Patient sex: M
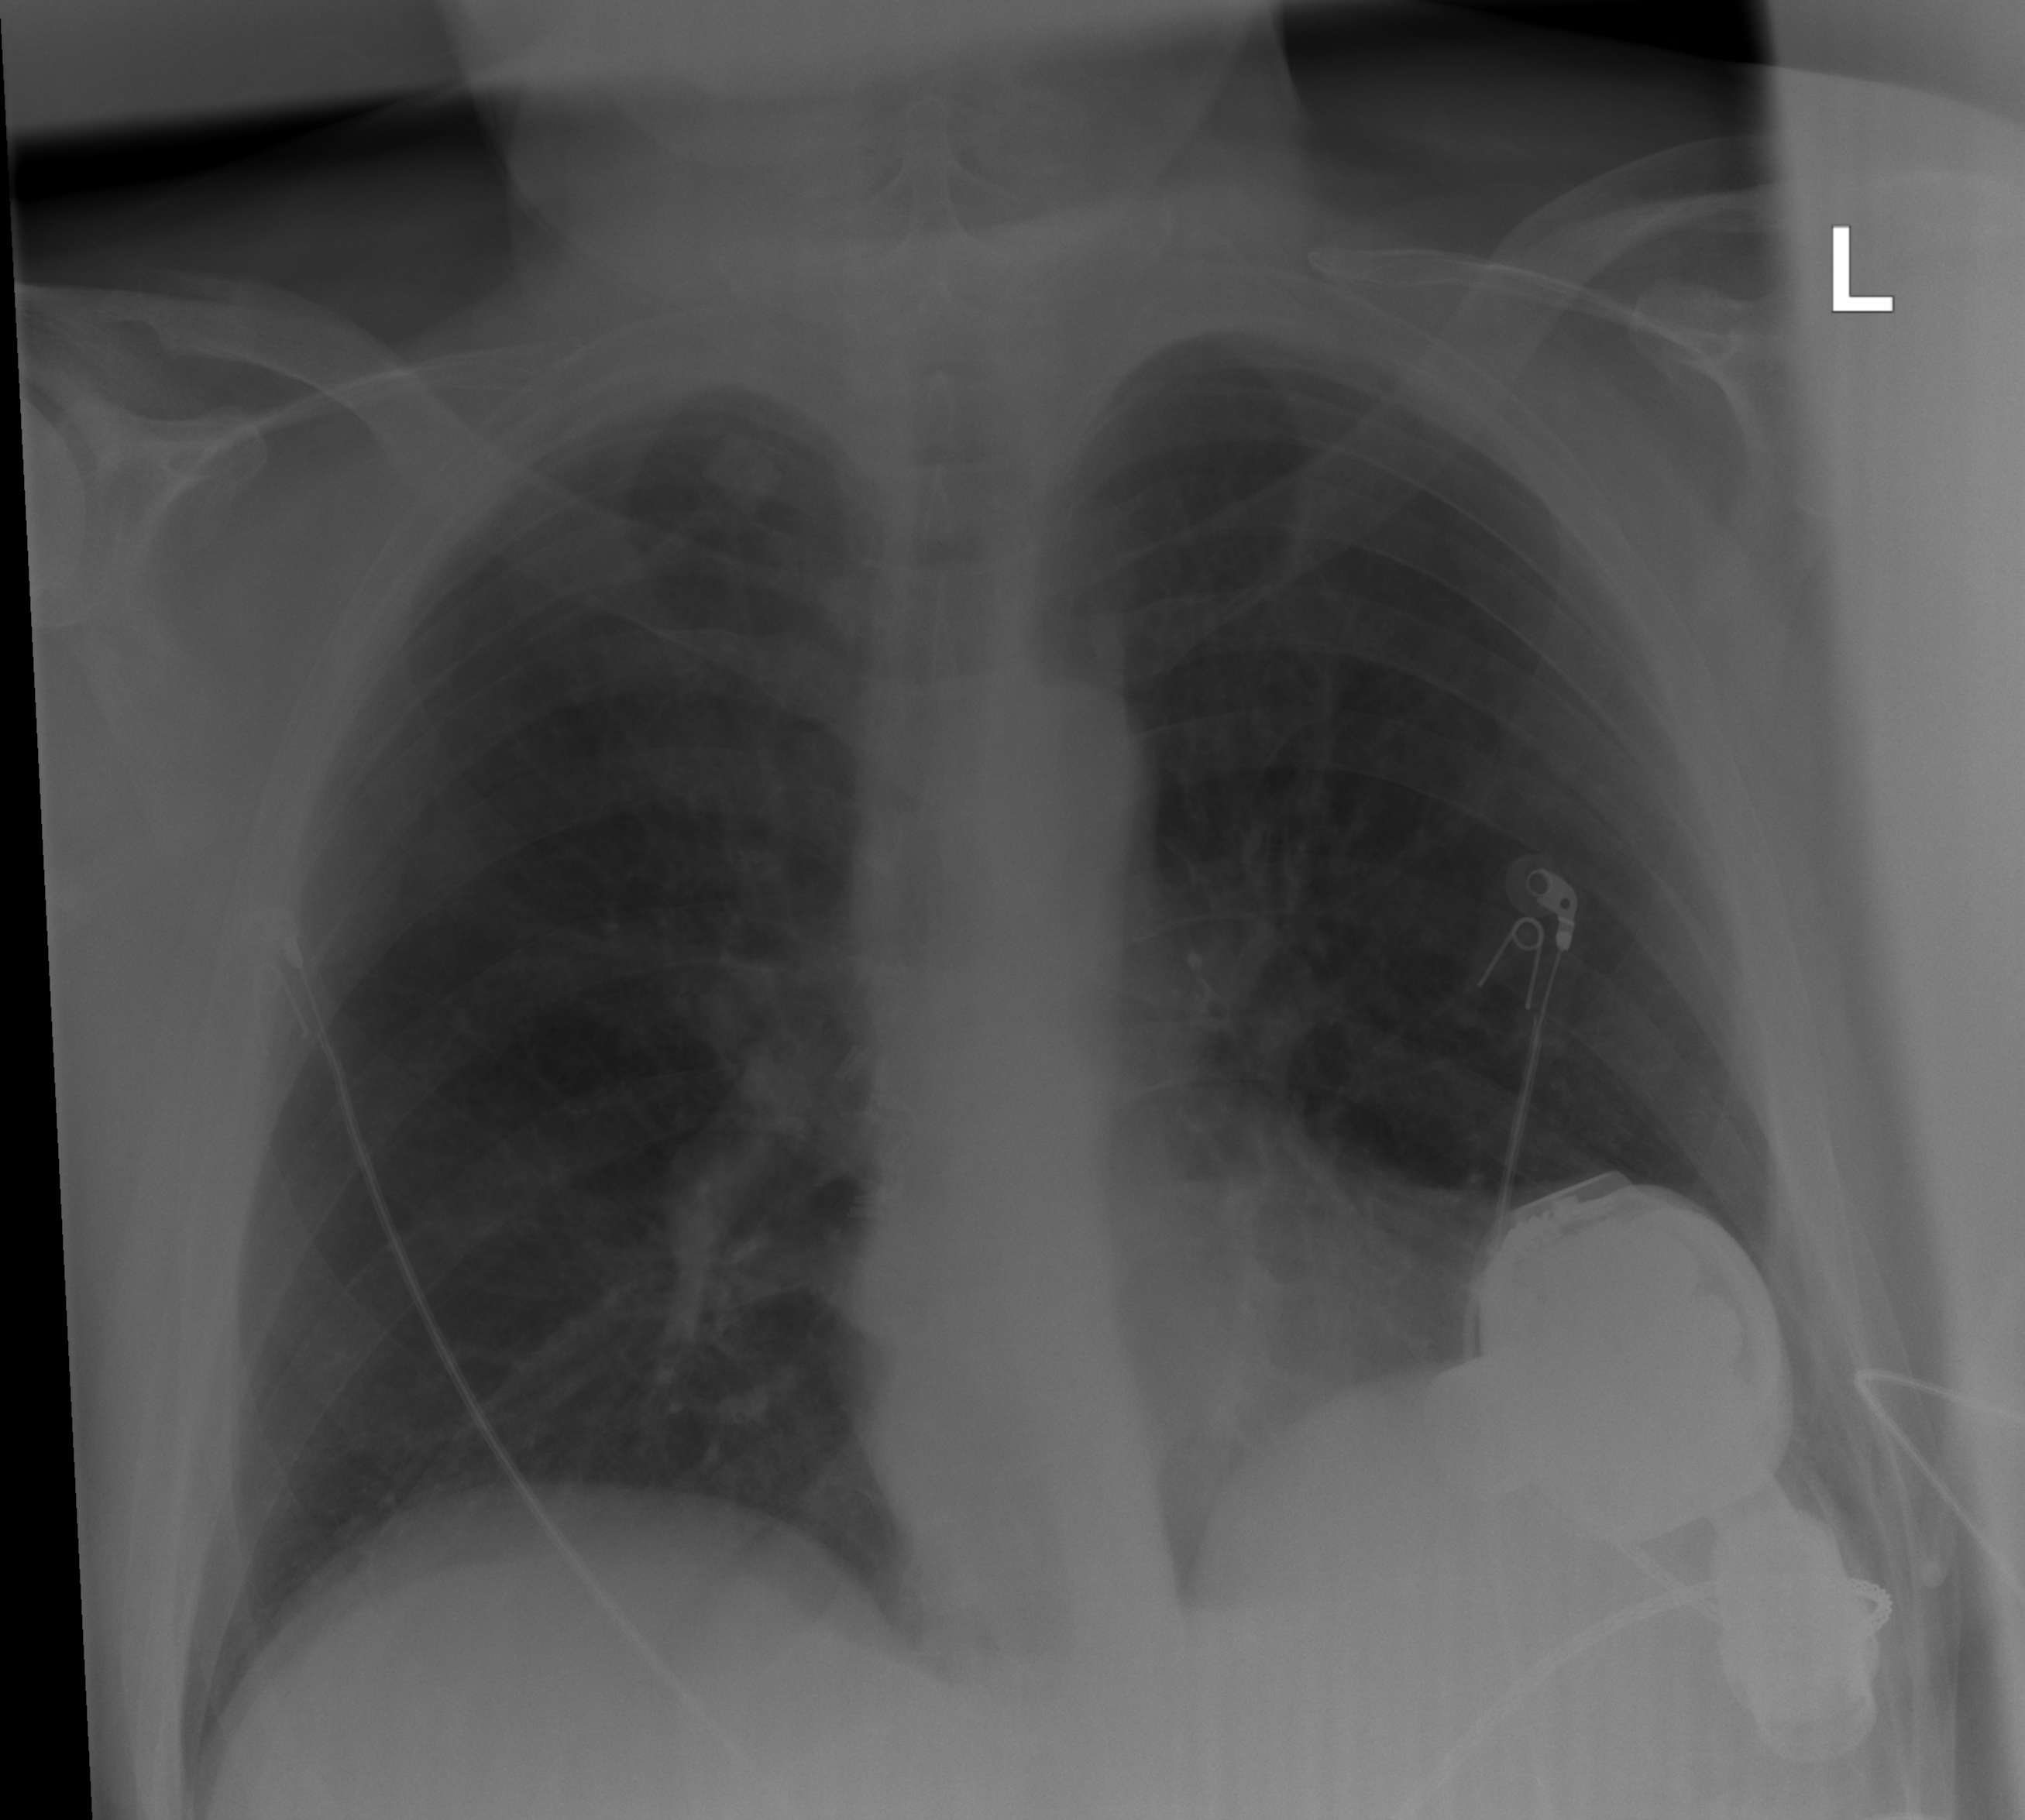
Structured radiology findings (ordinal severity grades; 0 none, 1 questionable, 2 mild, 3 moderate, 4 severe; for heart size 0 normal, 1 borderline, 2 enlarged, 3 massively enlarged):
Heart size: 2
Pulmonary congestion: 0
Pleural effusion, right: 0
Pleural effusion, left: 1
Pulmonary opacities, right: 0
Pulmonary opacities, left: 0
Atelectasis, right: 1
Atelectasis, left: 2